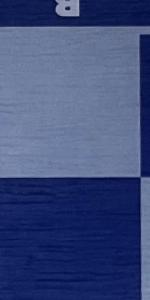
Label: Empty